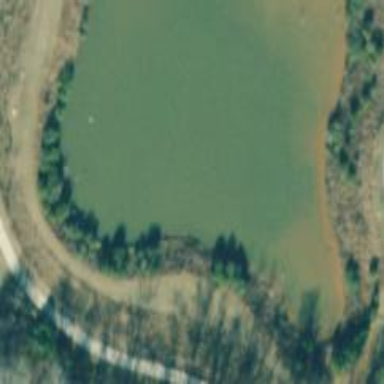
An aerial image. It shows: Pond with natural water.